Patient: sex M, age 69
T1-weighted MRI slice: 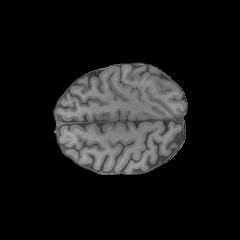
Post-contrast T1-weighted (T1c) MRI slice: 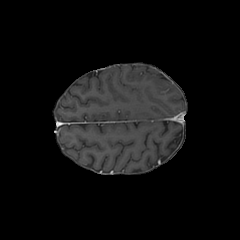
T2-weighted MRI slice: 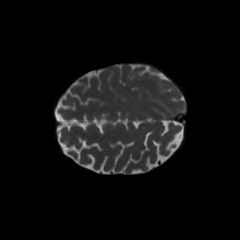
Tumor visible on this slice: no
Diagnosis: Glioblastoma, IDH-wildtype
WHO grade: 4